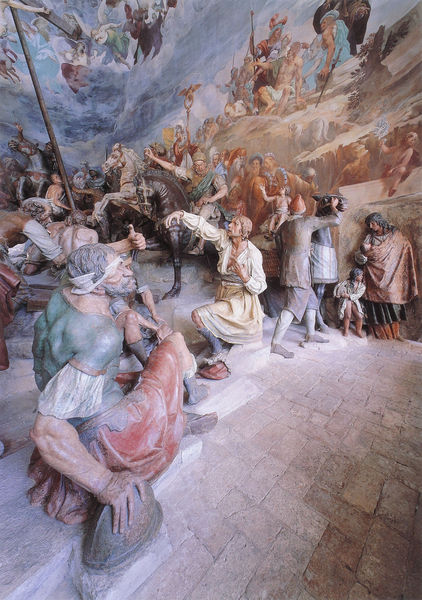
Titel: X Kapelle/ Kreuzigung
Künstler: Dionigi Bussola
Institution: Ossuccio: Sacri Monte di Varese
Schlagwörter: adler, gemälde, himmel, kampf, männer, verzerrung, kind, pferd, reiter, figuren, schlacht, treppe, wandmalerei, stufen, plastik, blind, fresko, fresco, augenbinde, verzerrt